Aerial crown-view tile of a tropical tree (Barro Colorado Island, Panama), acquired 20250915:
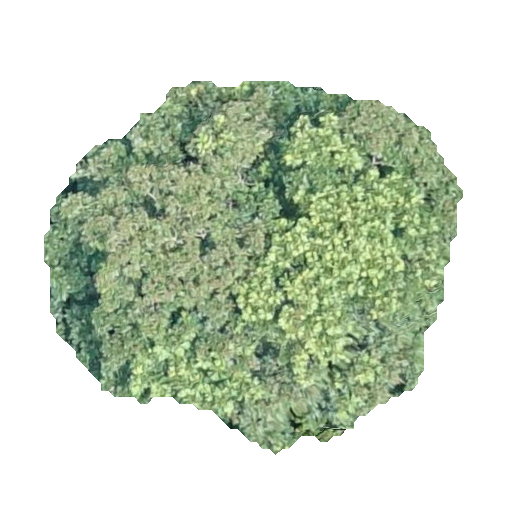
Species: Dipteryx oleifera
GBIF accepted scientific name: Dipteryx oleifera
Crown area: 165.416 m²